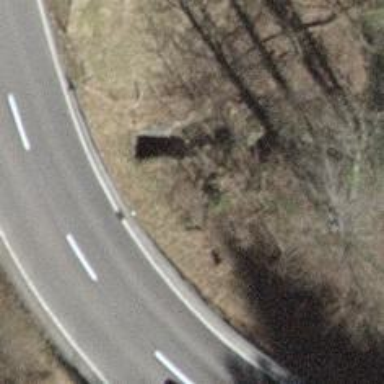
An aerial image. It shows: Culvert tunnel.